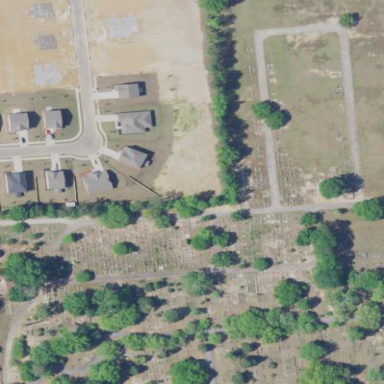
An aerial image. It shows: Cemetery.